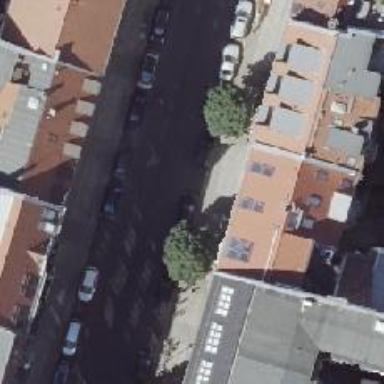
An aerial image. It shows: There is no parking sign in the parking lane.